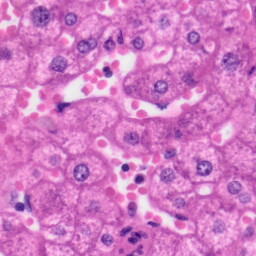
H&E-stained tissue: Liver